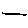
Label: line